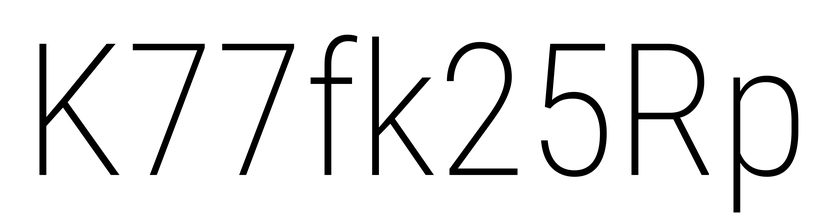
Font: Roboto_Condensed_ExtraLight